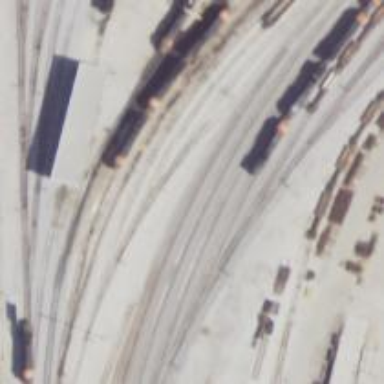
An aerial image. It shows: Abandoned railway yard.